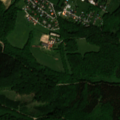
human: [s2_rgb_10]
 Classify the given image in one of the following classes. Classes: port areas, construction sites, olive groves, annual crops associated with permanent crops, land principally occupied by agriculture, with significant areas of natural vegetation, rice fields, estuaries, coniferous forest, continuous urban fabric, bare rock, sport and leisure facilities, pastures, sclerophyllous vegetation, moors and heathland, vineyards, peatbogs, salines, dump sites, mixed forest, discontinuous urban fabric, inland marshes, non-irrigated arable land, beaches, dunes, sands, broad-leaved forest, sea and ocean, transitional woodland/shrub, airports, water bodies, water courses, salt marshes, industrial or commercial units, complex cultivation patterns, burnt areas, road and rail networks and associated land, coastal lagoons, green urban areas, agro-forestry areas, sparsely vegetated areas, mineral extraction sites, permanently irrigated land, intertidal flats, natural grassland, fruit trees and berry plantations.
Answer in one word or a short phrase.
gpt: pastures, complex cultivation patterns, broad-leaved forest, coniferous forest